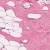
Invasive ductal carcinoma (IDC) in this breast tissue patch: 0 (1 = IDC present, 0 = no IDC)